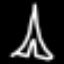
Label: The Eiffel Tower